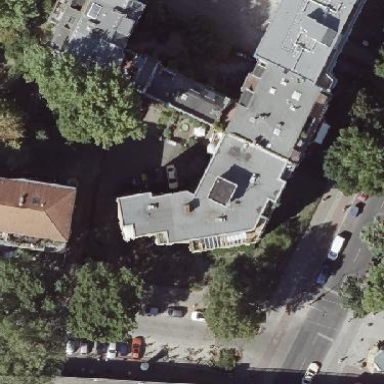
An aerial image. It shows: Flat-roofed apartment building with gray roof and goldenrod exterior.